Interaction volume radius: 10 \u00c5
Interaction volume height: 20 \u00c5
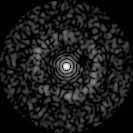
Disorder parameter: 0.821